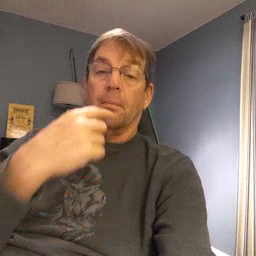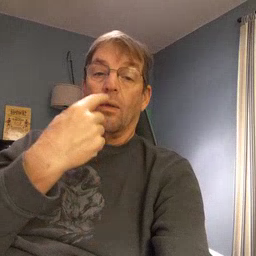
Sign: mouth